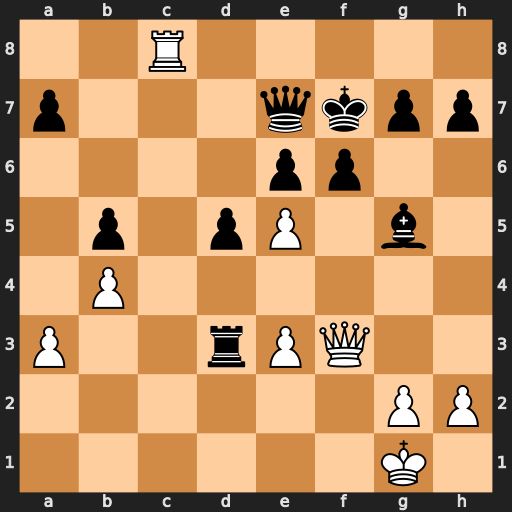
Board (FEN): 2R5/p3qkpp/4pp2/1p1pP1b1/1P6/P2rPQ2/6PP/6K1
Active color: w
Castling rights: -
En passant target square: -
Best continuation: Qh5+ g6 Qxh7#